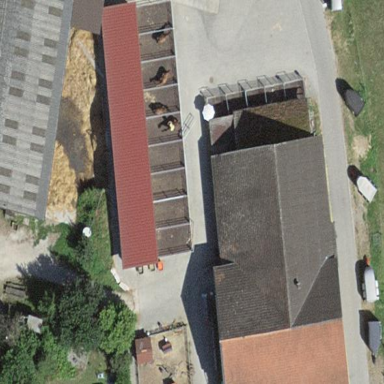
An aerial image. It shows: Farm auxiliary building with mansard roof shape.